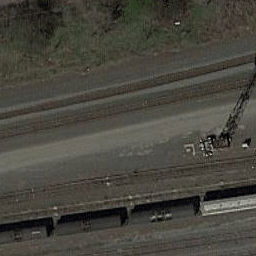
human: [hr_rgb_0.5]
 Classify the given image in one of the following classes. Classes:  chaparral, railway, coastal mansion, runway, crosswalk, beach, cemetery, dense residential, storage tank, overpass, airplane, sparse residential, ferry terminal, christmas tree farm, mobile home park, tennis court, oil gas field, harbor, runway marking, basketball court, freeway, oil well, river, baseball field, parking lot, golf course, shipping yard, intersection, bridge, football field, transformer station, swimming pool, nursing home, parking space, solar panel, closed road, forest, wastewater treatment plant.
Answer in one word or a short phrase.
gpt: railway